Question: '''
#include <iostream>
#include <string>
#include <fstream>
using namespace std;
int main()
{
string line = "";
string firstName = "";
string middleName = "";
string lastName = "";
ifstream myFile("Ch7_Ex9Data.txt");
if(myFile.is_open()){
while( getline (myFile, line) ){
size_t pos = line.find(" ");
lastName = line.substr(0, pos);
size_t index = 0;
for(int i = 0; i < 2; ++i){
index = (line.find(" ", index)) + 1;
}
index = index - 1;
firstName = line.substr(line.find(" "), line.find(" "));
middleName = line.substr(index);
cout << firstName << endl;
//cout << firstName << " " << middleName << " " << lastName << endl;
}
myFile.close();
}else{
cout << "unable to open file" << endl;
}
return 0;
}
'''
my text file is set up like this (lastName, firstName, middleName)
'''
Miller, Jason Brian
blair, Lisa Maria
Gupta, Anil Kumar
Arora, Sumit Sahil
Saleh, Rhonda Beth
'''
however it keeps cutting off the "a" in "Rhonda" but correctly displays the first name for every other person?
when I use a different complier (visual studio 2017) it only prints the first name Jason then I get the error:
Unhandled exception at 0x76F917D2 in testing.exe: Microsoft C++ exception: std::out_of_range at memory location 0x010FF108.

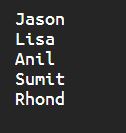
Answer: I don't understand your code. What are you trying in for loop for example:
'''
for(int i = 0; i < 2; ++i){
index = (line.find(" ", index)) + 1;
}
'''
or line
'''
firstName = line.substr(line.find(" "), line.find(" "));
'''
it stands for: cut substring from line, beginning index is line.find(" ") and number of characters is line.find(" ") which is wrong. Because you must show here the count of characters which must be cut. The documentation: <URL>
That's why I solved your problem simply by my own:
'''
while( getline (myFile, line) ){
// Miller, Jason Brian
// Getting Miller
lastName = line.substr(0, line.find(" ") - 1); // find(" ") - 1 for removing , symbol
line = line.substr(lastName.length() + 2); // cut out lastname from line
firstName = line.substr(0, line.find(" "));
middleName = line.substr(line.find(" ") + 1); // find(" ") + 1 for remove leading whitespace
cout << firstName << " " << middleName << " " << lastName << endl;
}
'''